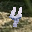
Label: 4